Question: At the moment if I set matplotlib y axis ticklabels to scientific mode it gives me an exponent at the top of the y axis of the form '1e-5'
I'd like to adjust this to read 'r'$\mathregular{10^{-5}}$'' so that it prints out nicely.
Here's my example code:
'''
# Create a figure and axis
fig, ax = plt.subplots()
# Plot 100 random points
# the y values of which are very small
ax.scatter(np.random.rand(100), np.random.rand(100)/100000.0)
# Set the y limits appropriately
ax.set_ylim(0, 1/100000.0)
# Change the y ticklabel format to scientific format
ax.ticklabel_format(axis='y', style='sci', scilimits=(-2, 2))
# Get the offset value
offset = ax.yaxis.get_offset_text()
# Print it out
print '1st offset printout: {}'.format(offset)
# Run plt.tight_layout()
plt.tight_layout()
# Print out offset again - you can see the value now!
print '2nd offset printout: {}'.format(offset)
# Change it to latex format
offset.set_text(r'$\mathregular{10^{-5}}$')
# Print it out
print '3rd offset printout: {}'.format(offset)
# Add some text to the middle of the figure just to
# check that it isn't the latex format that's the problem
ax.text(0.5, 0.5/100000.0, r'$\mathregular{10^{-2}}$')
# And show the figure
plt.show()
'''
My output looks like this:
'''
1st offset printout: Text(0,0.5,u'')
2nd offset printout: Text(0,636.933,u'1e-5')
3rd offset printout: Text(0,636.933,u'$\mathregular{10^{-5}}$')
'''

You can find the code and output figure <URL>.
There are two oddities: One is that I can't overwrite the 1e-5 at the top of the y axis (which is the goal), and the other is that I have to run 'plt.tight_layout()' in order to even see that unicode value as the offset.
Can anyone tell me where I'm going wrong?
Thank you
EDIT: The original question didn't make clear that I'd like to automatically detect the exponent as is currently calculated by 'ticklabel_format'. So instead of passing a set string to the offset text it should automatically detect that value and adjust the latex string accordingly.
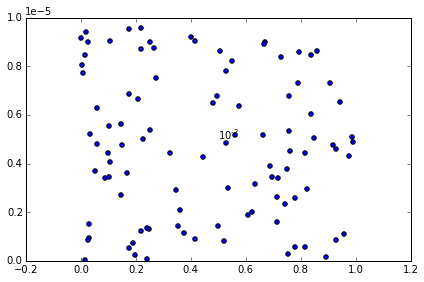
Answer: Building on @edsmith's answer one possible work around which does what I'd like is to get the offset text, convert it to a latex string, turn off the offset and add in that string at the top of the axis.
'''
def format_exponent(ax, axis='y'):
# Change the ticklabel format to scientific format
ax.ticklabel_format(axis=axis, style='sci', scilimits=(-2, 2))
# Get the appropriate axis
if axis == 'y':
ax_axis = ax.yaxis
x_pos = 0.0
y_pos = 1.0
horizontalalignment='left'
verticalalignment='bottom'
else:
ax_axis = ax.xaxis
x_pos = 1.0
y_pos = -0.05
horizontalalignment='right'
verticalalignment='top'
# Run plt.tight_layout() because otherwise the offset text doesn't update
plt.tight_layout()
##### THIS IS A BUG
##### Well, at least it's sub-optimal because you might not
##### want to use tight_layout(). If anyone has a better way of
##### ensuring the offset text is updated appropriately
##### please comment!
# Get the offset value
offset = ax_axis.get_offset_text().get_text()
if len(offset) > 0:
# Get that exponent value and change it into latex format
minus_sign = u'-'
expo = np.float(offset.replace(minus_sign, '-').split('e')[-1])
offset_text = r'x$\mathregular{10^{%d}}$' %expo
# Turn off the offset text that's calculated automatically
ax_axis.offsetText.set_visible(False)
# Add in a text box at the top of the y axis
ax.text(x_pos, y_pos, offset_text, transform=ax.transAxes,
horizontalalignment=horizontalalignment,
verticalalignment=verticalalignment)
return ax
'''
Note that you should be able to use the position of the offset text by calling 'pos = ax_axis.get_offset_text().get_position()' but these values are not in axis units (they're likely pixel units - thanks @EdSmith - and thus not very helpful). Therefore I've just set the 'x_pos' and 'y_pos' values according to whichever axis we're looking at.
I also wrote a little function to automatically detect appropriate x and y limits (even though I know that matplotlib has lots of fancy ways of doing this).
'''
def get_min_max(x, pad=0.05):
'''
Find min and max values such that
all the data lies within 90% of
of the axis range
'''
r = np.max(x) - np.min(x)
x_min = np.min(x) - pad * r
x_max = np.max(x) + pad * r
return x_min, x_max
'''
So, to update my example from the question (with a slight change to make both axes need the exponent):
'''
import matplotlib.pylab as plt
import numpy as np
# Create a figure and axis
fig, ax = plt.subplots()
# Plot 100 random points that are very small
x = np.random.rand(100)/100000.0
y = np.random.rand(100)/100000.0
ax.scatter(x, y)
# Set the x and y limits
x_min, x_max = get_min_max(x)
ax.set_xlim(x_min, x_max)
y_min, y_max = get_min_max(y)
ax.set_ylim(y_min, y_max)
# Format the exponents nicely
ax = format_exponent(ax, axis='x')
ax = format_exponent(ax, axis='y')
# And show the figure
plt.show()
'''

A gist with an ipython notebook showing the output of the code is available <URL>.
I hope that helps!